Current action and preconditions to check: trajectory_clear

Your task: For each precondition in the list above, predict whether it will hold at this action.

Consider the current scene as observed from the mobile robot's camera, and analyze the predicted future states of all dynamic agents (e.g., people, animals, vehicles, or any moving entities) within the NEXT SECOND.

IMPORTANT: Only answer "very likely" if you are absolutely certain—based on strong, clear evidence—that a dynamic agent will violate the precondition in the predicted future state. Do NOT answer "very likely" for unlikely, ambiguous, or low-probability risks.

Ask yourself for each precondition: Is there a high probability, with clear and convincing evidence, that the predicted future states of any dynamic agent will interfere with the predicted future state of the currently executing action within the NEXT SECOND, causing that precondition to fail?

Assess the risk level based on these predictions. Use "likely" or "very likely" if motions create a clear risk of interference.

Use "neutral" or "improbable" if agents are nearby but their predicted paths are clearly diverging or non-conflicting.

Failure Risk Categories: "very improbable", "improbable", "neutral", "likely", "very likely"

Answer Format: Output ONLY the probability_of_failure value from these categories: "very improbable", "improbable", "neutral", "likely", "very likely"

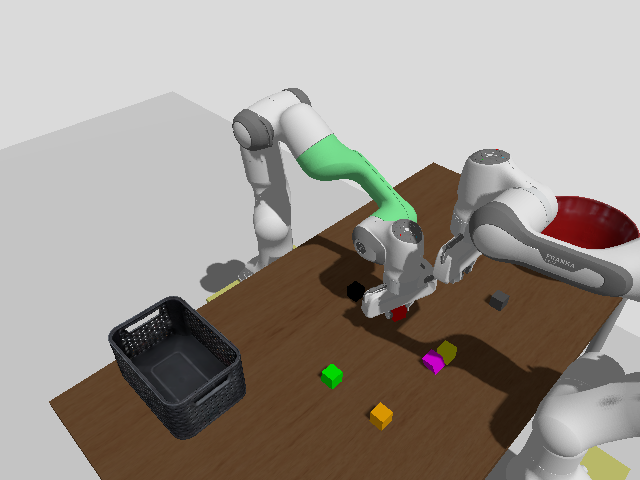

Answer: improbable